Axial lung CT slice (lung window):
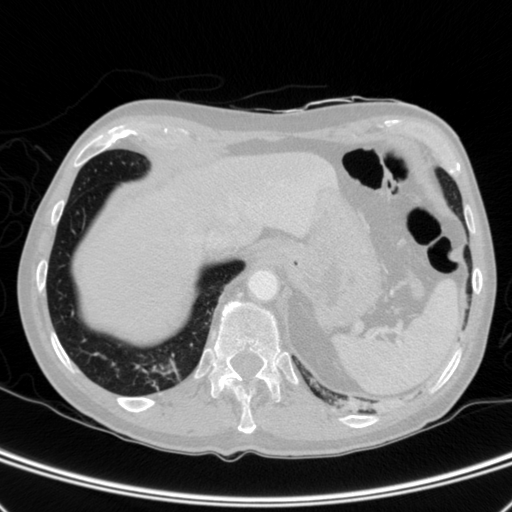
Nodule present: no